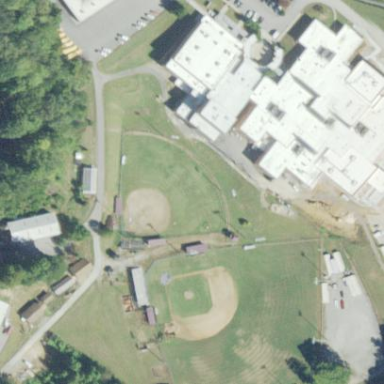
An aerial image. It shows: Baseball pitch for leisure and sports activities.